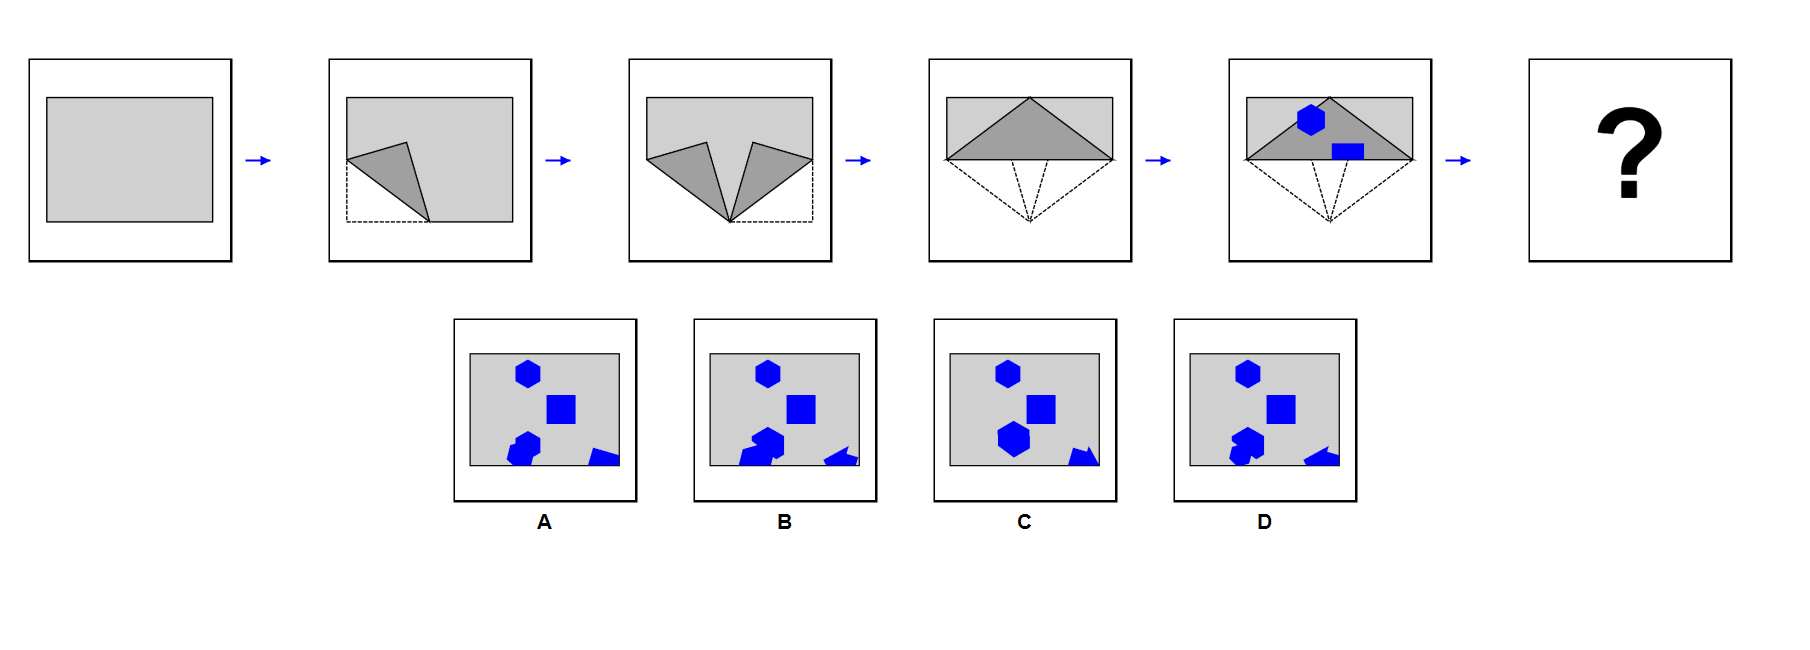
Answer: A